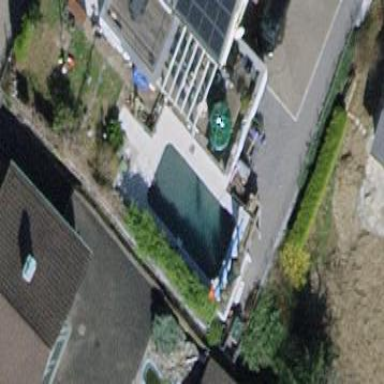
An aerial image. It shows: Swimming pool located in leisure land.